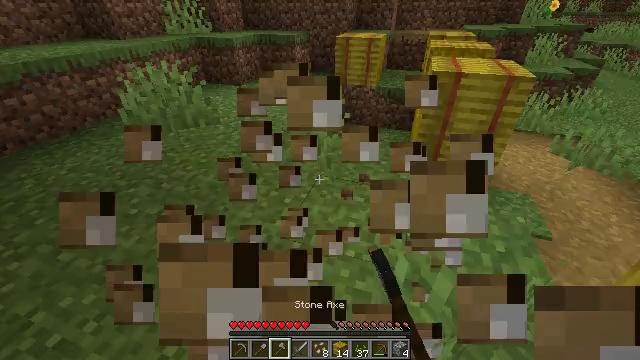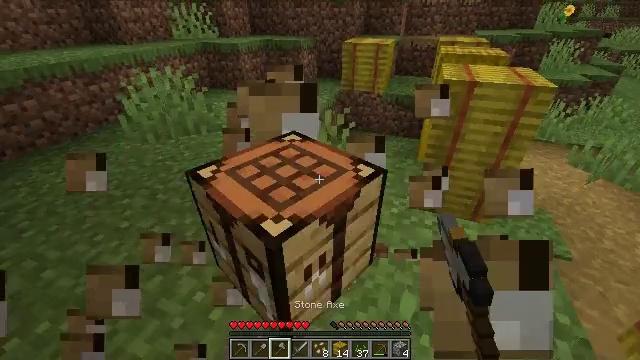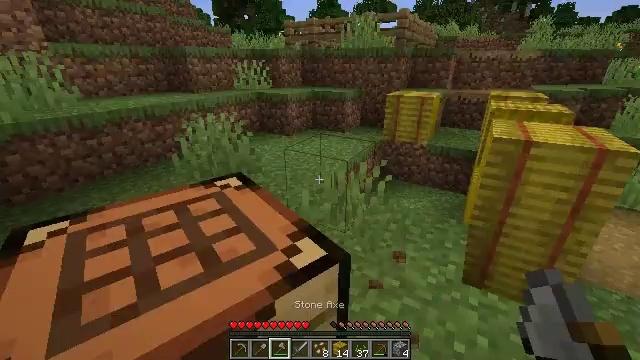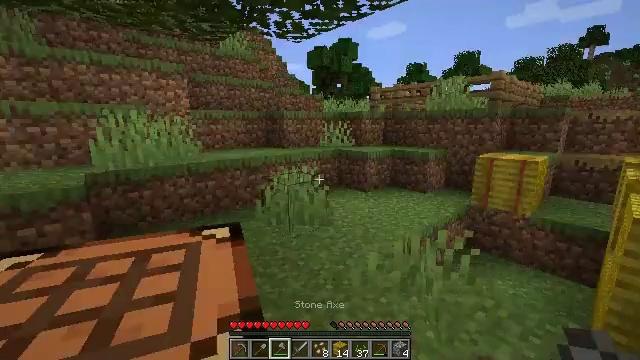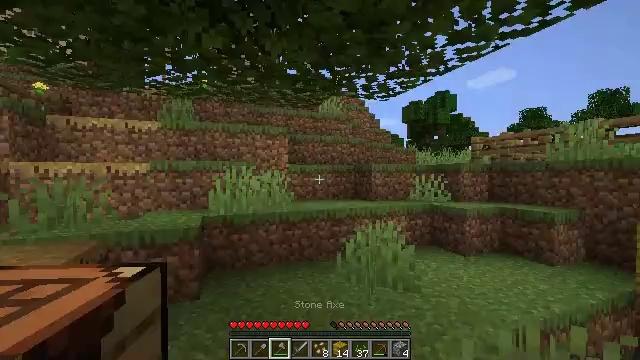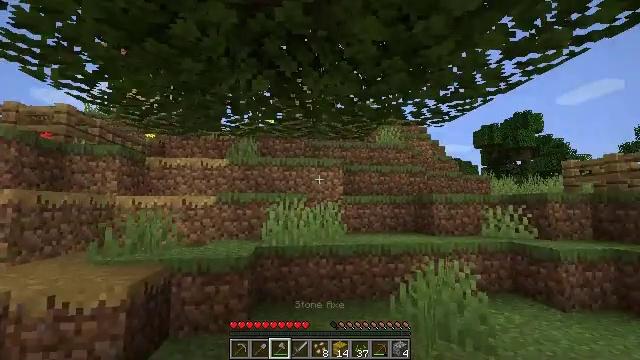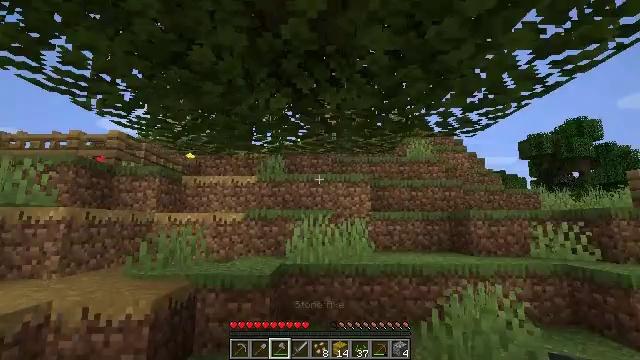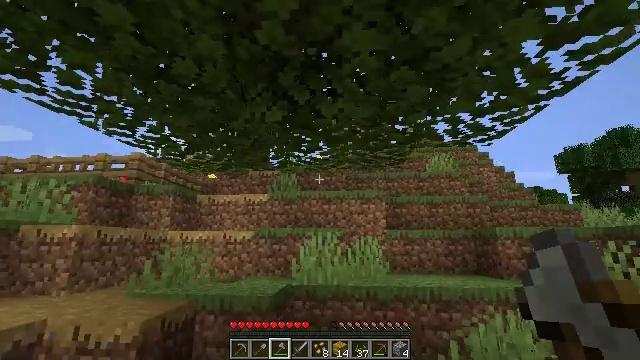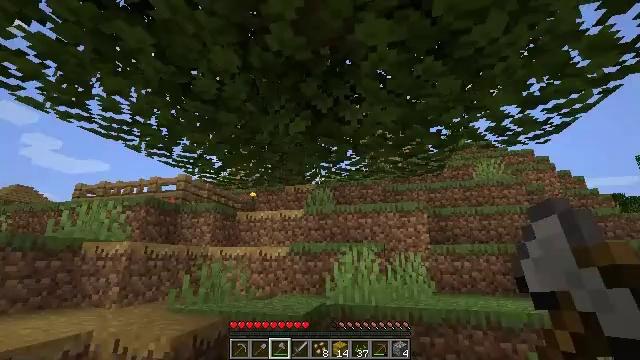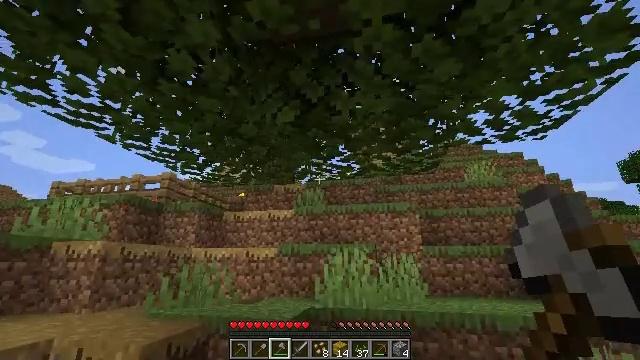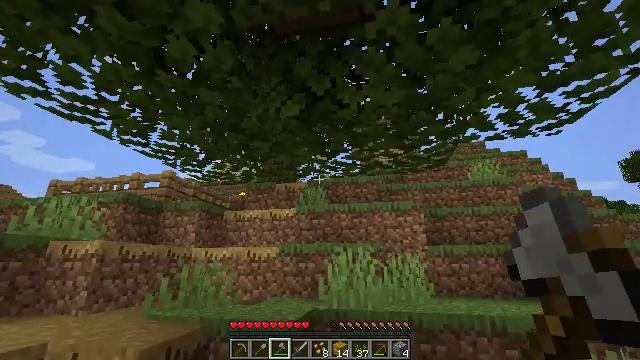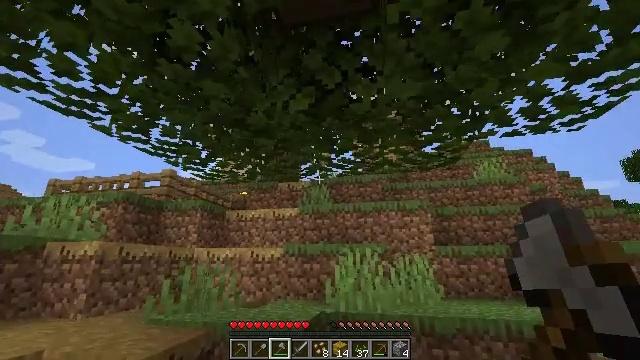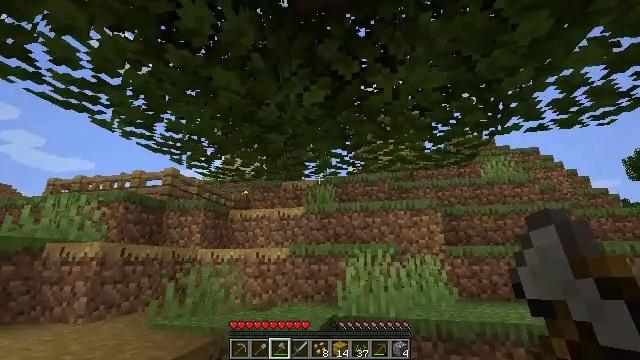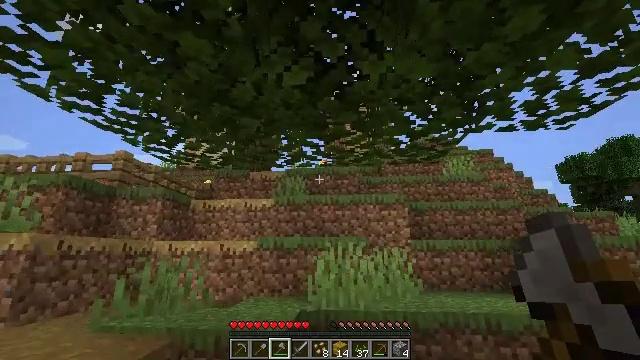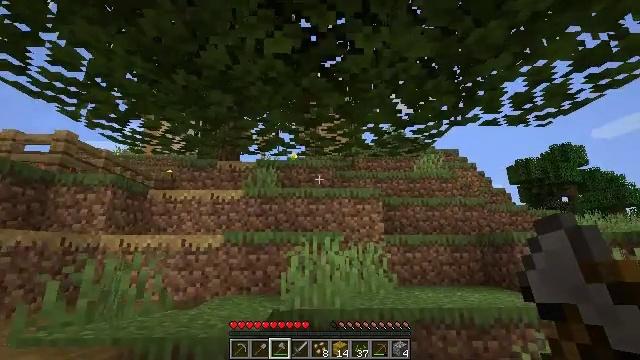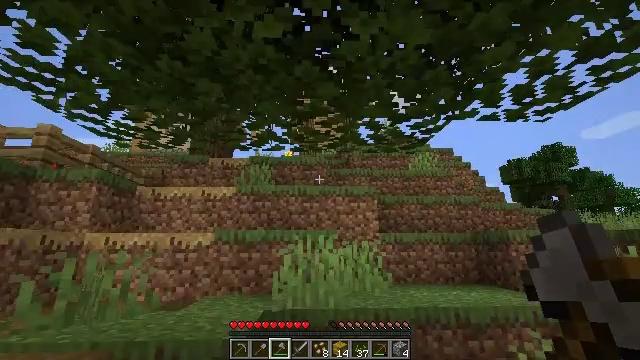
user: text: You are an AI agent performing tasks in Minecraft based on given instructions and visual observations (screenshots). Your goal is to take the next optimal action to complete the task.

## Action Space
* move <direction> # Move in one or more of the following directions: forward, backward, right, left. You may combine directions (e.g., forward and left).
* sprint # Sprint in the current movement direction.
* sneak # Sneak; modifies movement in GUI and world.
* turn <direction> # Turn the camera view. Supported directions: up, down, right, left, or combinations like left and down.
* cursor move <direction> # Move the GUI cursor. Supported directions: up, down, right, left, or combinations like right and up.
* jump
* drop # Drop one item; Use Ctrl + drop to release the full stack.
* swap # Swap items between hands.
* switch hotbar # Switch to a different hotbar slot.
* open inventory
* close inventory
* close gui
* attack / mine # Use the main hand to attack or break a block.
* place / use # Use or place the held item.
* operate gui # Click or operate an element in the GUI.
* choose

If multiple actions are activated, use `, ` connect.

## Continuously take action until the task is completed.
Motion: motion action
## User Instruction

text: Mine a hay block from the field.
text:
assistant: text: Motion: move forward and move right, turn left
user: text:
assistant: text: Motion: move forward and move right, turn left and up
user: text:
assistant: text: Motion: move forward and move right, turn left and up
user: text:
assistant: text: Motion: move forward and move right, turn left and up
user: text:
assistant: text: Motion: move forward and move right, turn left and up
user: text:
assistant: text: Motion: move forward and move right, turn left and up
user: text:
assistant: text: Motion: move forward and move right, turn left and up
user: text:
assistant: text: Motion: move forward, turn left and up
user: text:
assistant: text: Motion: move forward and move left, turn right
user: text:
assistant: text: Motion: move forward and move left
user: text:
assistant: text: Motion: move forward and move left
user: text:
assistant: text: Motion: move forward and move left
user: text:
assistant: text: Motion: move forward, turn right and down
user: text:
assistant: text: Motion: move forward, turn right and down
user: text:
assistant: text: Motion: move forward and move right, turn right
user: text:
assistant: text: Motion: move forward and move right, turn right and down
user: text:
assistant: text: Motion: move forward and move right, turn right and down
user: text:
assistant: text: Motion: move forward and move right, turn right and down
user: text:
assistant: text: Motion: move forward, turn right and down
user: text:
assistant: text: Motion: move forward, turn right and down
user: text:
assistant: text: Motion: move forward
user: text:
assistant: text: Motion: move forward
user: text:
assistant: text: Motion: move forward
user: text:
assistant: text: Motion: move forward
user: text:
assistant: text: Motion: move forward and move left
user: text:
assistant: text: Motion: move forward and move left, turn right and down
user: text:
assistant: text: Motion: move forward and move left, turn right and down
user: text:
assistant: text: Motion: move forward and move left, turn right and down
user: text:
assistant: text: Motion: move forward and move left, turn right
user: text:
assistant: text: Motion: move forward and move left, turn right